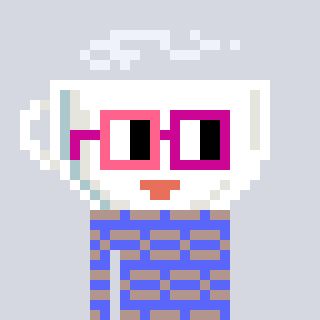
a pixel art character with square pink and red glasses, a mug-shaped head and a purple-colored body on a cool background